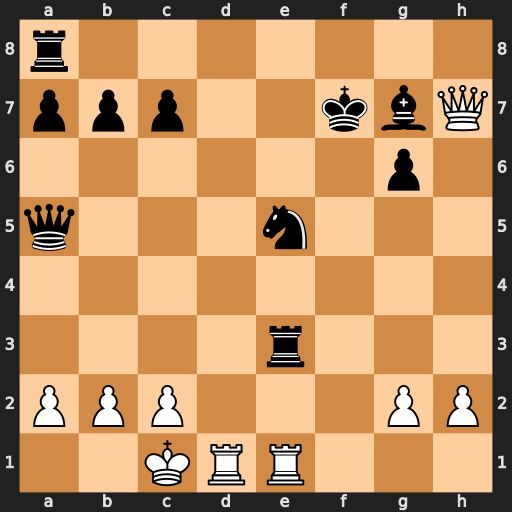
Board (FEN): r7/ppp2kbQ/6p1/q3n3/8/4r3/PPP3PP/2KRR3
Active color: w
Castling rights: -
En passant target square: -
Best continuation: Rxe3 Qb5 Re4